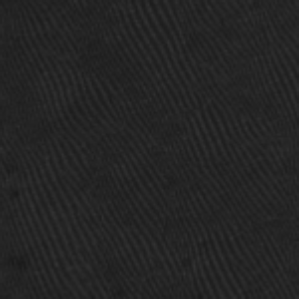
Label: frost